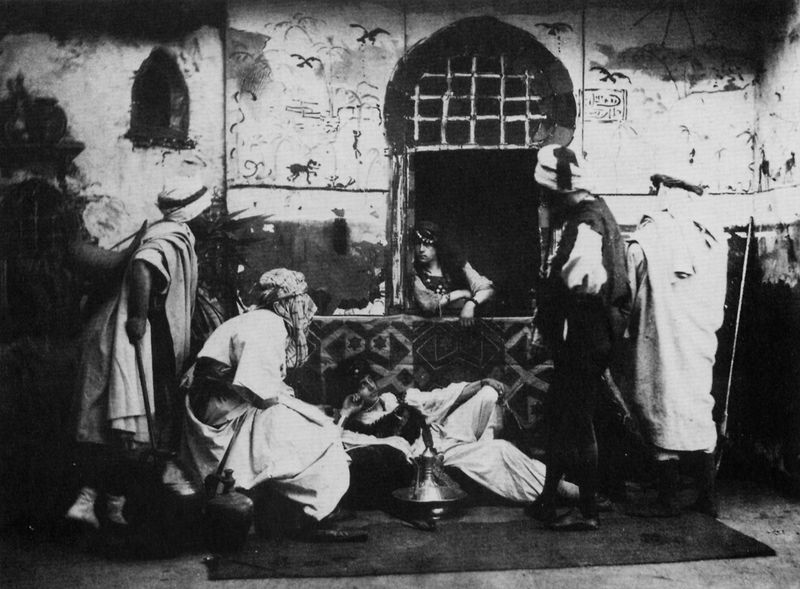
Titel: »Lebende Bilder« vom Künstler-Kostümfest der Akademie der bildenden Künste »Kneipreise um die Welt« in Kil's Kolosseum
Künstler: Deutscher Photograph
Standort: München
Institution: Stadtmuseum, Graphische Sammlung
Schlagwörter: schatten, weiß, frauen, menschen, sitzen, fenster, frau, grau, hut, hüte, kleider, licht, männer, schmuck, schwarz, strasse, szene, tür, haus, schleier, gespräch, leute, muster, teppich, hose, mützen, wand, architektur, stehen, vögel, gitter, haare, tücher, gewänder, aufführung, theater, prinzessin, amphore, krug, balkon, liegen, bogen, mauer, bühnenbild, figuren, staffage, tapete, verkleidung, spielen, kopftuch, wandmalerei, laken, foto, fotografie, photographie, posen, nische, offen, gefäss, gemalt, hauswand, orient, orientalisch, asien, schwarz weiß, streit, mäntel, posieren, photo, arabisch, armband, fenstergitter, putz, verputzt, krüge, gitterfenster, kopftücher, kostüme, umhänge, pluderhose, orientalismus, turban, arabien, islam, osmanisch, aufnahme, araber, marokko, photografie, shisha, wasserpfeife, gestellt, maurisch, liegender, kommunikation, exotismus, hufeisenbogen, gwand, soielen, marokka, ost, pilgrim, sitzeb, tepppisch